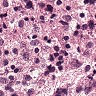
Metastatic tissue present: no